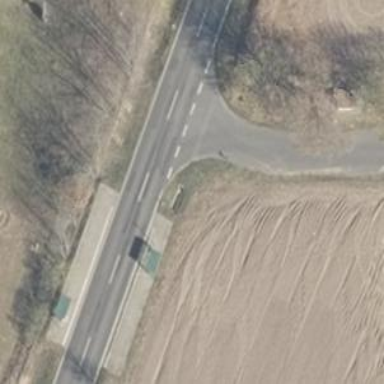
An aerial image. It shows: Road with "give way" sign.